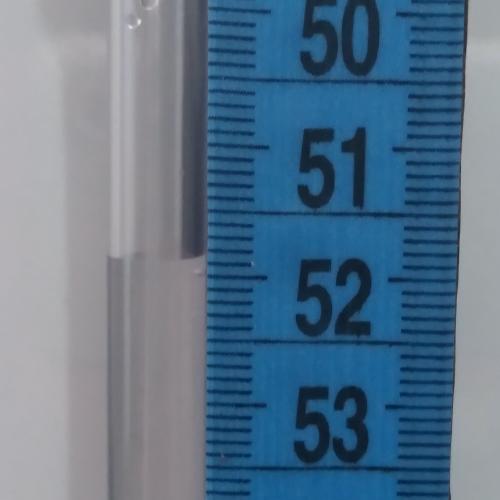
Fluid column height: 51.9 cm